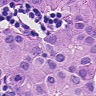
Metastatic tissue present: yes